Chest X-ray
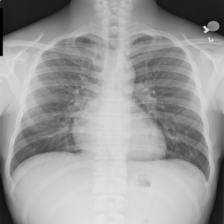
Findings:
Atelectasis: negative
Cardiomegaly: negative
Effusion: negative
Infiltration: negative
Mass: negative
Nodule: negative
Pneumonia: negative
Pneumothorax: negative
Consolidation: negative
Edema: negative
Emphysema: negative
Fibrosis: negative
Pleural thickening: negative
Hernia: negative